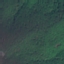
Land use / land cover: Forest